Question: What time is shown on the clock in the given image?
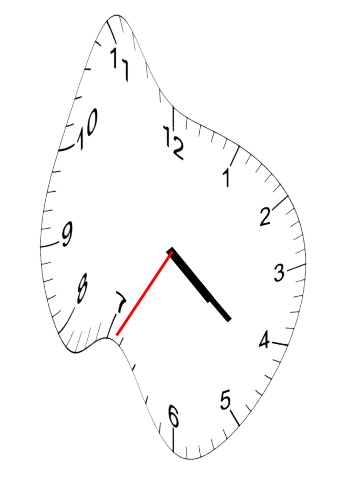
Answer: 04:21:35